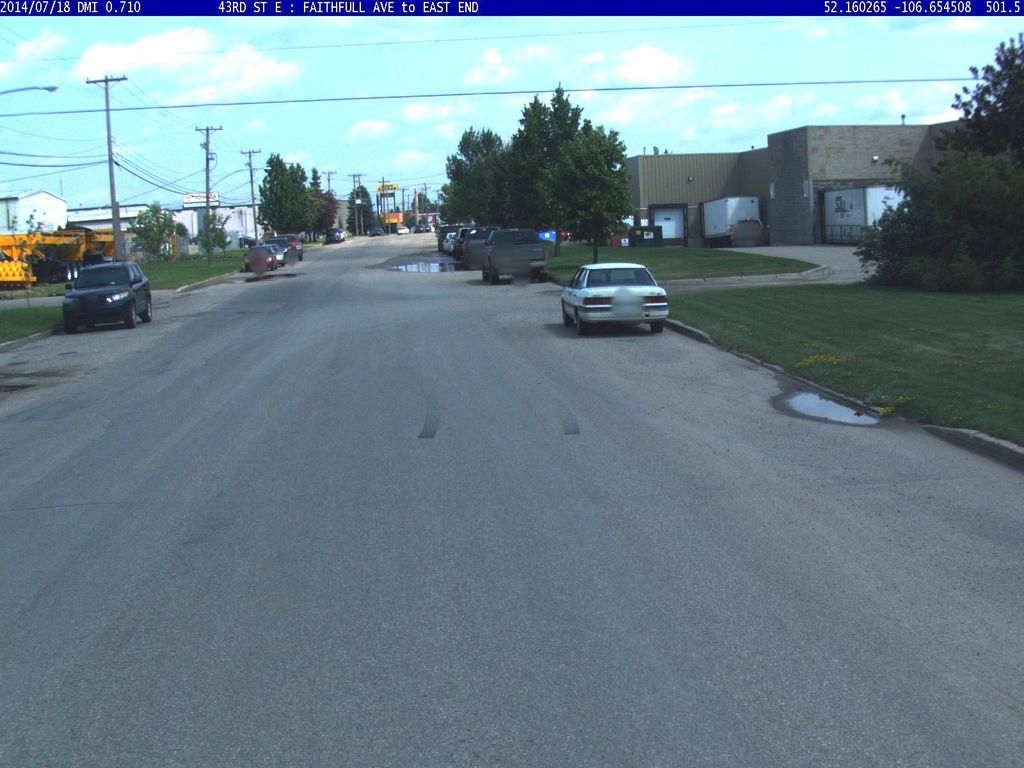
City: saskatoon